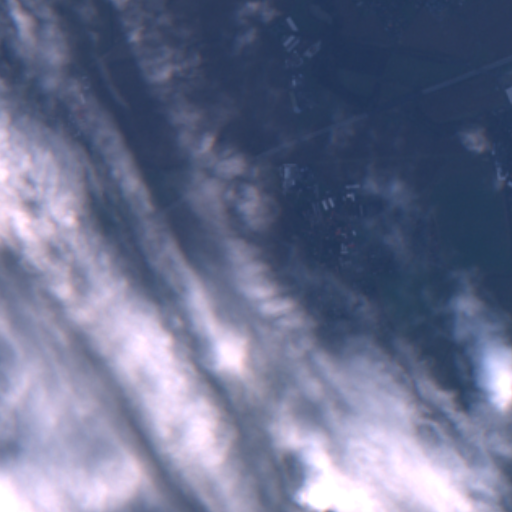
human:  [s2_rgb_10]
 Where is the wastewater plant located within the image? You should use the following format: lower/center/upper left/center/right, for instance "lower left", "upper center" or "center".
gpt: The wastewater plant is located in the upper left of the image.
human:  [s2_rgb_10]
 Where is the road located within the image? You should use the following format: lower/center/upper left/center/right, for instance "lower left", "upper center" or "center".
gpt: There is no road in the image.